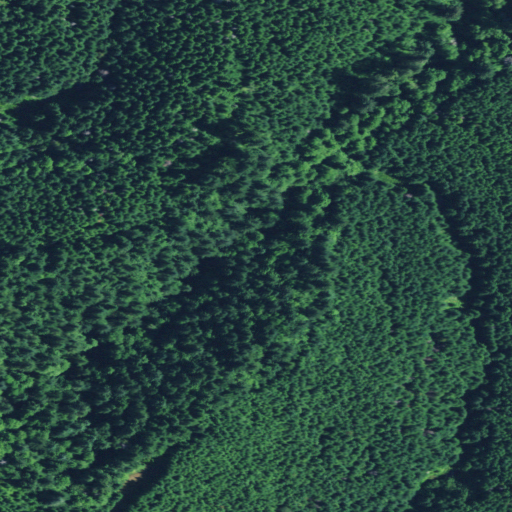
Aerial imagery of mountain in Oregon named Tetons containing evergreen forest, grassland, and mixed forest